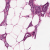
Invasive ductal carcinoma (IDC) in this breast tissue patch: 1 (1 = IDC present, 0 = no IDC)